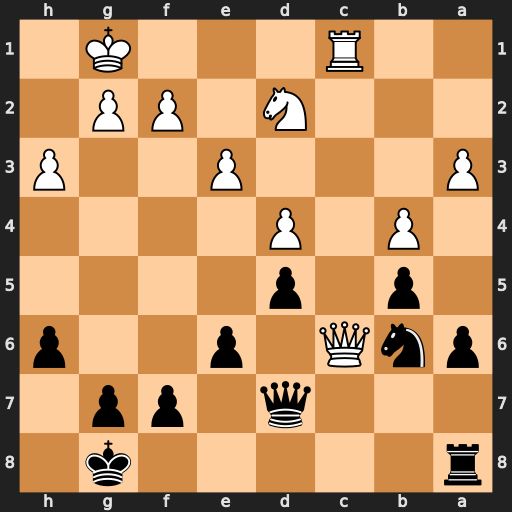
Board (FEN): r5k1/3q1pp1/pnQ1p2p/1p1p4/1P1P4/P3P2P/3N1PP1/2R3K1
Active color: b
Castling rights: -
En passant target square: -
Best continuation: Rc8 Qxc8+ Nxc8